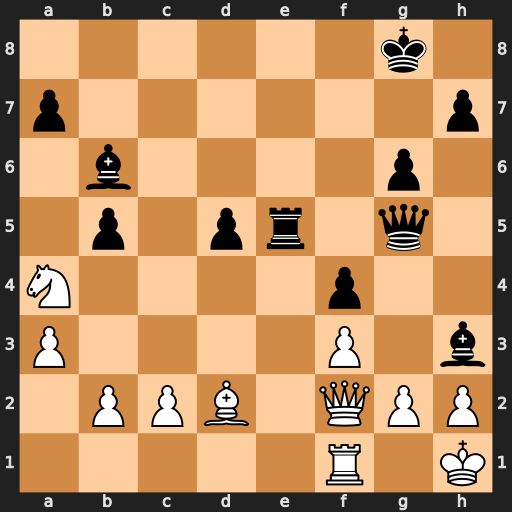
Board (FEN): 6k1/p6p/1b4p1/1p1pr1q1/N4p2/P4P1b/1PPB1QPP/5R1K
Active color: w
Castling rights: -
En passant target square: -
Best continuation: Nxb6 Bxg2+ Qxg2